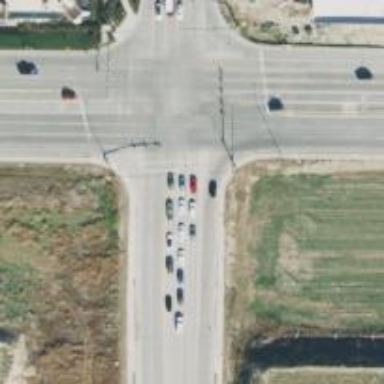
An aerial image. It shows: Crossing with line markings on the road.